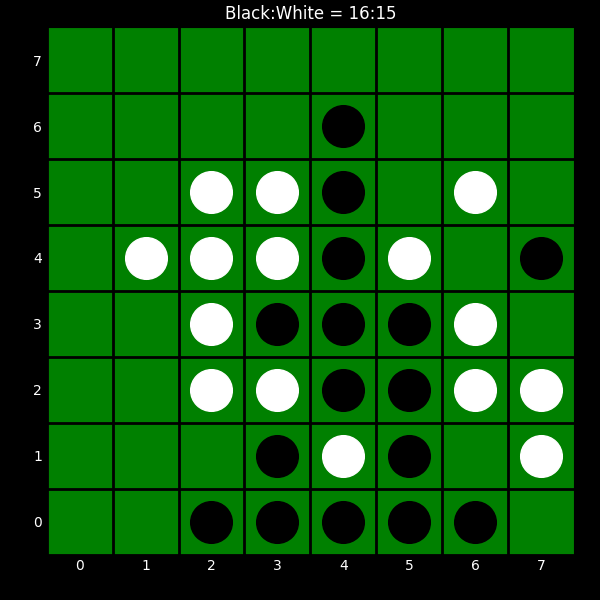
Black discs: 16
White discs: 15